Question:
how can I relate Fruit and Meat when Fruit or Meat are call and display both of them? I have use a couple of calculations in between their nodes numbers 2,11,12,17 ran out of calculus. can you think of a equation to solve this problem?
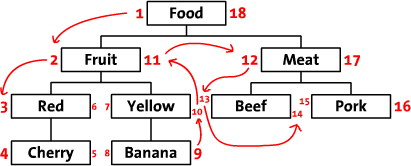
Answer: Each entry needs to have a "parent" association so you know how to build the tree. You can relate those nodes as they would have the same parent. Or if you needed to relate items at a particular level, such "Red" and "Beef", that would require something like a recursive CTE in SQL Server 2005 or newer.